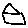
Label: house